Field crop: tomato
Growth stage: 2
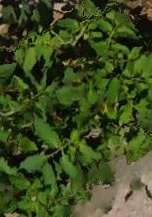
Species: tomato